Question: I am using 'MPMoviePlayerController' to play audio and I want to show the buffered data on slider like this ...

I want to show the buffer data like red section in slider. I have tried to google it. But I didn't get any solution for it.
and How to make slider customize?
Thanks in advance...
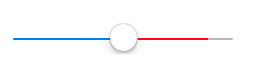
Answer: Yes We can Show stream data using by its . I am explaining all these steps involved me to make this for my ...
(You Can direct read if you only interested in programming part)
These are the steps:
: i done it using standard Controls...
In Interface Builder place your UISlider immediately on top of your UIProgressView and make them the same size.
On a UISlider the background horizontal line is called the track, the trick is to make it invisible. We do this with a transparent PNG and the UISlider methods setMinimumTrackImage:forState: and setMaximumTrackImage:forState:.
In the viewDidLoad method of your view controller add:
'''
[ProgressSlider setMinimumTrackImage:minImage forState:UIControlStateNormal];
[ProgressSlider setMaximumTrackImage:transparentImage forState:UIControlStateNormal];
[progressBar setTrackImage:maxImage];
[progressBar setProgressImage:streamImage];
'''
where ProgressSlider refers to your UISlider and progressBar to your UIProgressView.
and you can make transparent image programmatically like this.
'''
UIGraphicsBeginImageContextWithOptions((CGSize){512,5}, NO, 0.0f);
UIImage *transparentImage = UIGraphicsGetImageFromCurrentImageContext(); UIGraphicsEndImageContext();
'''
you can change the size of it according to your progress view track image height width... I use {512,5} you can use {1,1} for default slider and progress view.
Reference taken form this answer <URL>
Now I tried to set the track and progress image of UIProgressView. But it was not showing the track and progress image. then i found this solution...to use this library available in github. <URL>
Now I changed occurrences of UIProgressView to JEProgressView, including those in NIBs and storyboards.
Basically, you'd need to force assigning the images directly to the UIProgressView's children UIImageViews.
The subclass is needed to override layoutSubviews, where you adjust the heights of the imageViews according to the image sizes.
Reference taken from this Answer <URL>
:
But now the question is from which will you make the image for slider and progressView. This is explained in this tutorial and You can download the psd also.
<URL>
..
by using the playable duration it is possible to show stream data..(which was my biggest problem)
Using we can get when The buffer has enough data that playback can begin, but it may run out of data before playback finishes.
<URL>
Now in your PlayAudio method...place this code..
'''
-(void) playAudio:(NSURL *) url {
.............
streamTimer= [NSTimer scheduledTimerWithTimeInterval:0.1 target:self selector:@selector(loadStateChange) userInfo:nil repeats:YES];
..........
}
'''
and here is the definition of loadStateChange
'''
-(void)loadStateChange
{
if(self.moviePlayer.loadState == MPMovieLoadStatePlayable){
[self.moviePlayer play];
slideTimer = [NSTimer scheduledTimerWithTimeInterval:0.5
target:self
selector:@selector(updateProgressUI)
userInfo:nil
repeats:YES];
[streamTimer invalidate];
}
else if(self.downloadList)
//if you are playing local file then it will show track with full red color
progressBar.progress= appDel.moviePlayerController.moviePlayer.duration;
}
'''
and here is the definition of updateProgressUI
'''
- (void)updateProgressUI{
if(self.moviePlayer.duration == self.moviePlayer.playableDuration){
// all done
[slideTimer invalidate];
}
progressBar.progress = self.moviePlayer.playableDuration/self.moviePlayer.duration ;
}
'''
I hope this fully customize slider will help you lot in making custom player...I explained all my work in steps.....Thanks ....